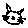
Label: cat